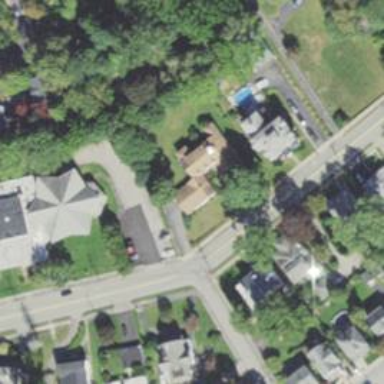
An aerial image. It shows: Residential driveway used as service road.